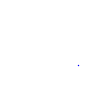
Particle: proton